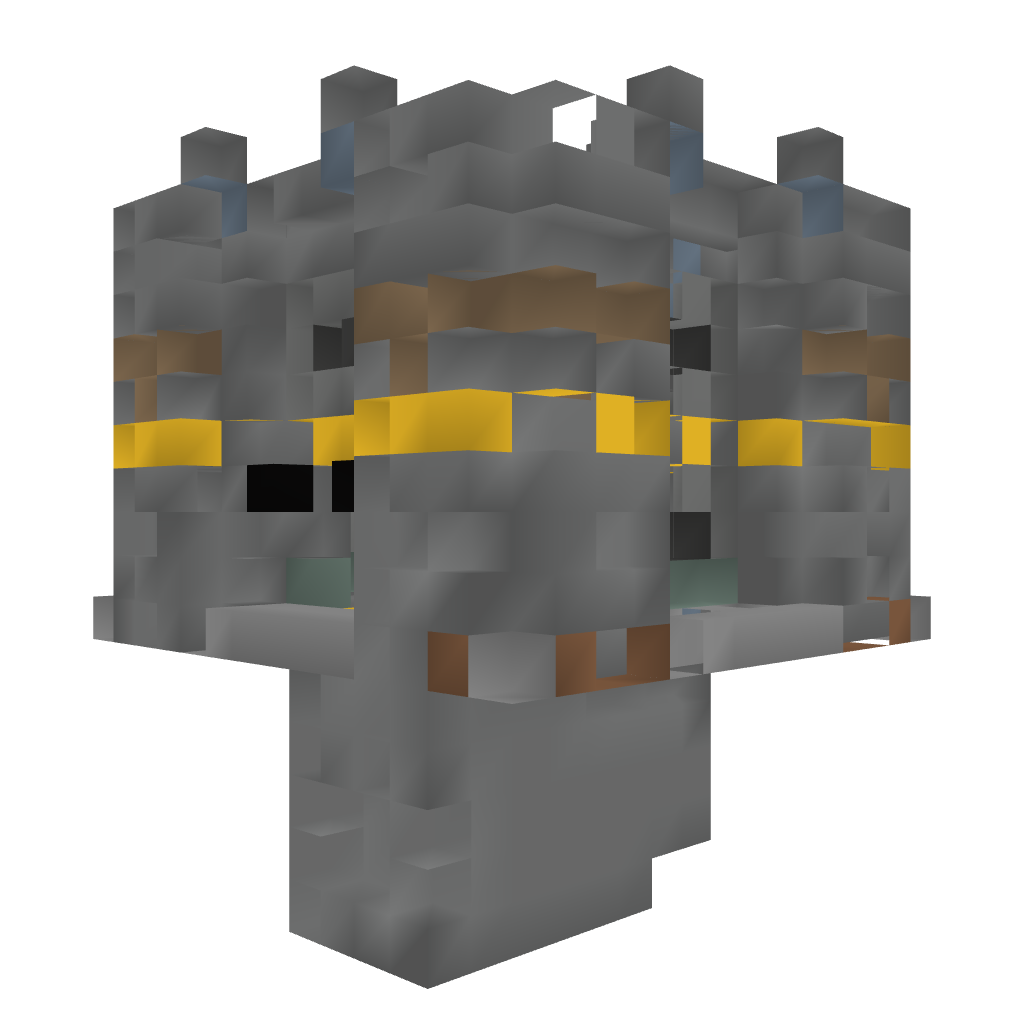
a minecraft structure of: PvP Tower [Yellow]